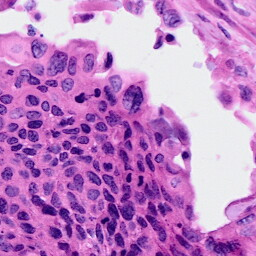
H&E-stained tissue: Cervix